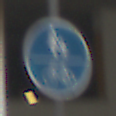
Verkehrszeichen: GemeinsamerGehUndRadweg
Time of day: Midday
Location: Roofed (Urban)
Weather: Overcast
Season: NotSpecified
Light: Artificial